Question: I want to add background-color to a div, and on the same div, on the bottom i want background-image. But when background-image begins, I want background-color to stop. Here is a image as example:

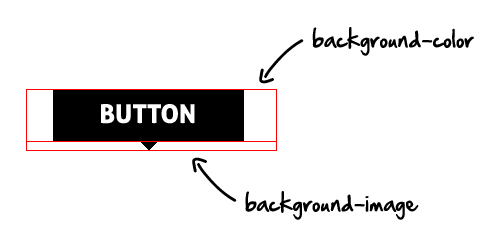
Answer: I solved it with CSS, using 2 background images.
I made an illustration to be easier to understand:

'background-image: url(http://www.yoursite.com/top_image.png), url(http://www.yoursite.com/bottom_image.png); background-repeat: repeat-x, no-repeat; background-position: left top, center top;'